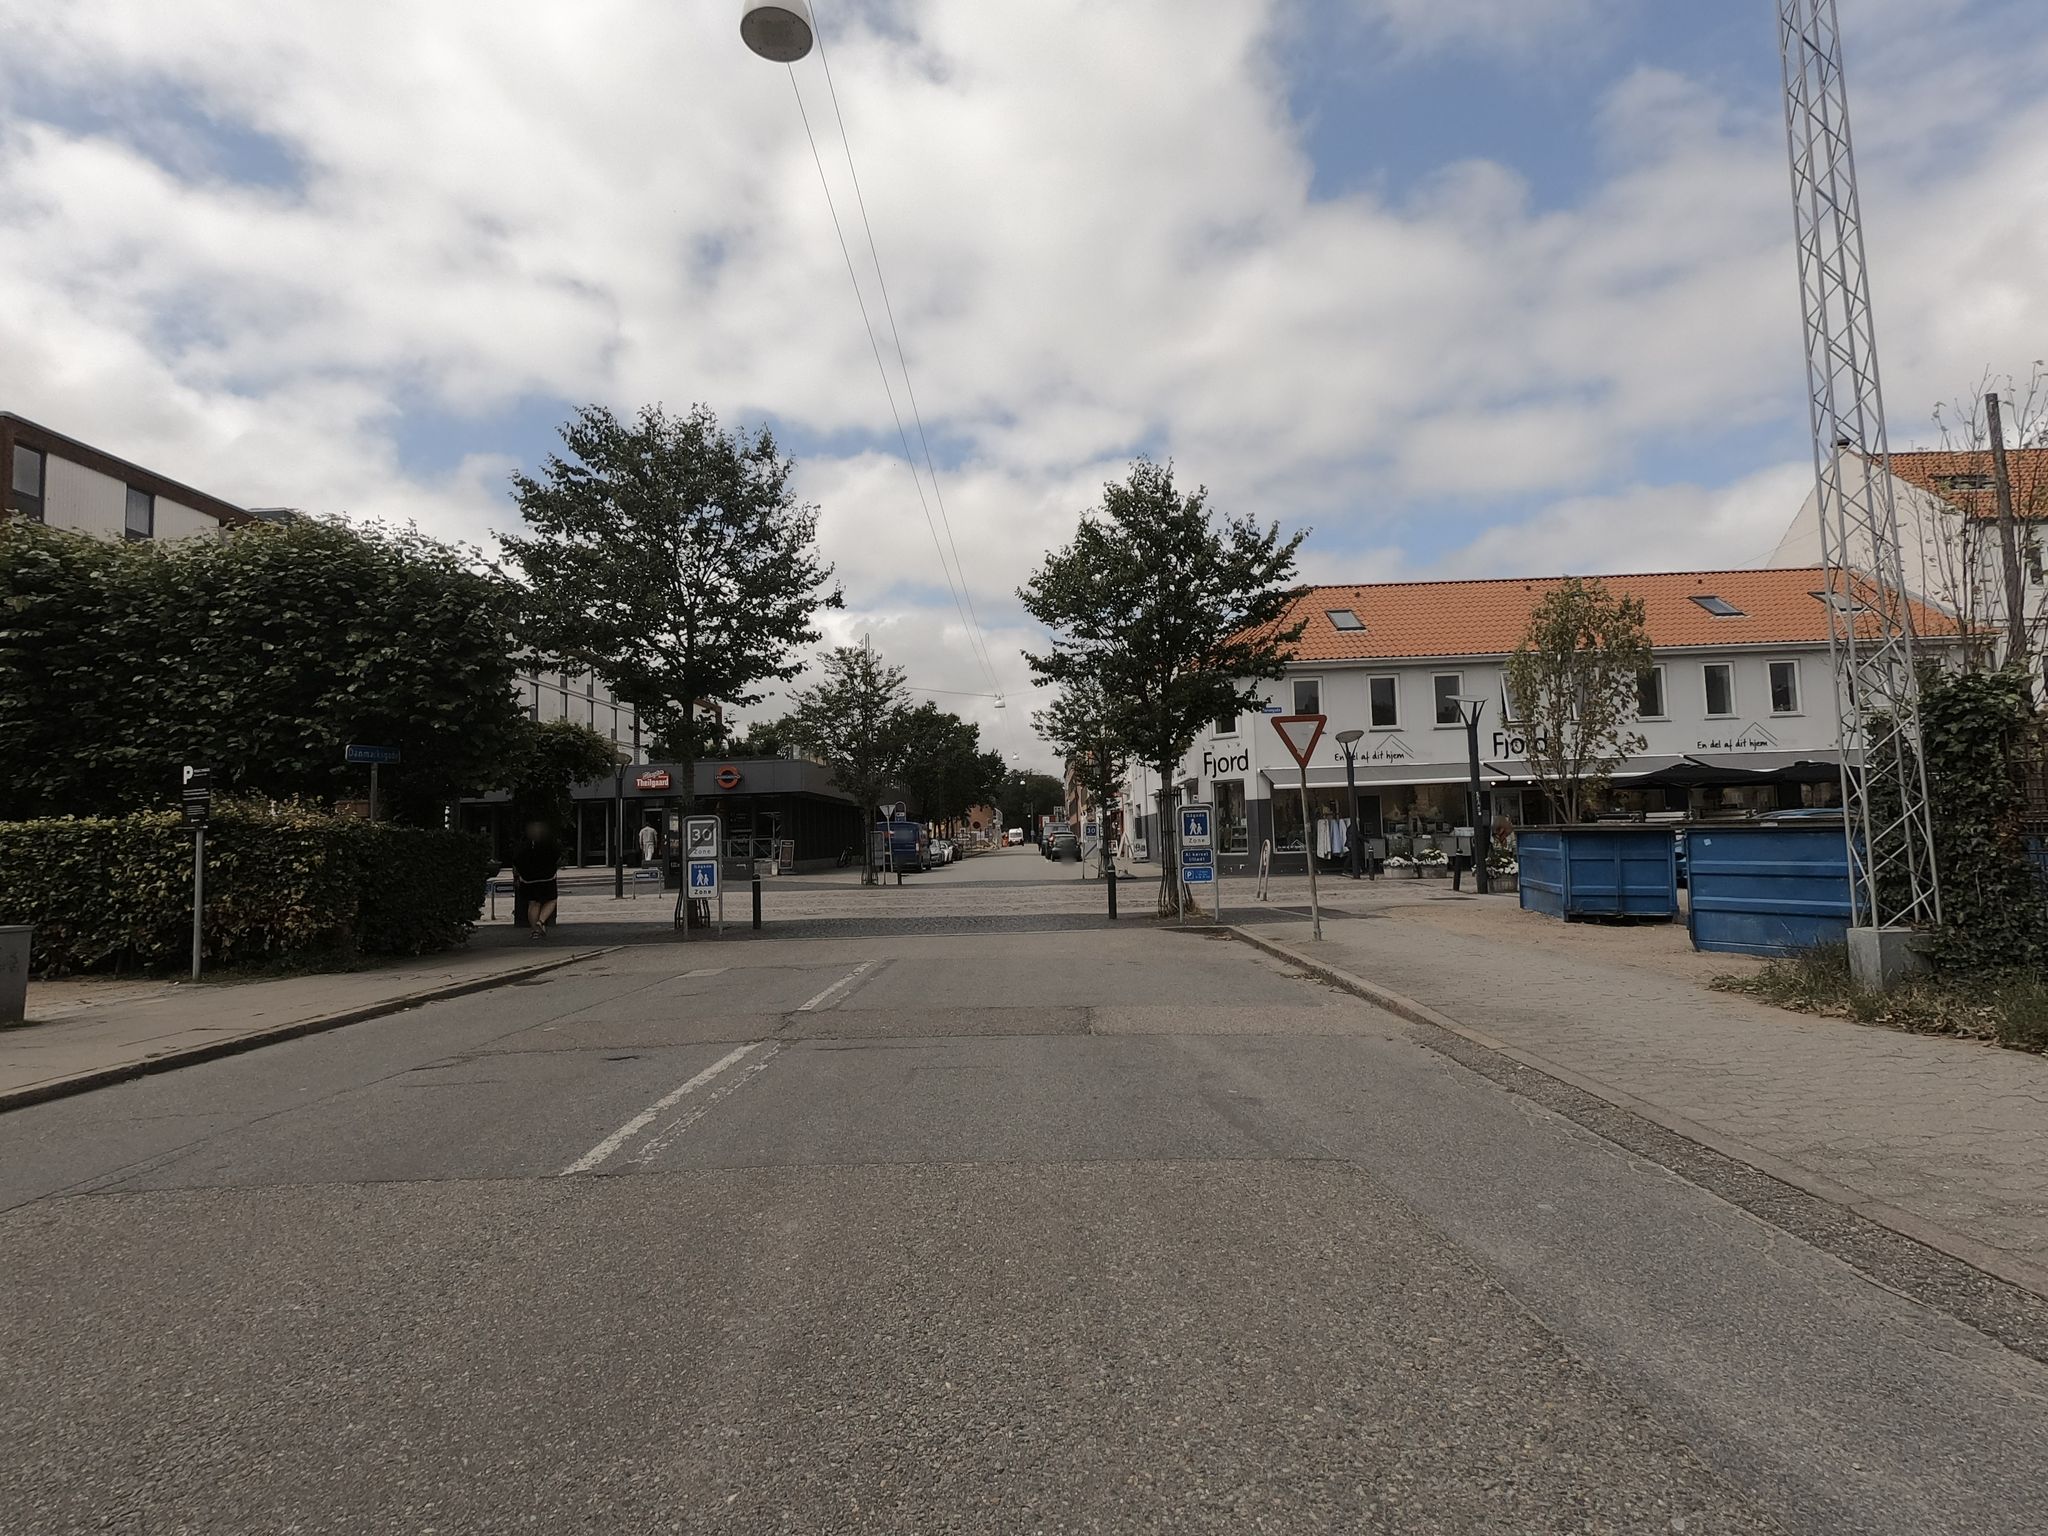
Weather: cloudy
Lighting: day
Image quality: good
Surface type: cycling surface
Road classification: pedestrian, residential
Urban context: dense urban cluster
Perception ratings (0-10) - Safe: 5.4, Lively: 7.86, Beautiful: 3.85, Boring: 6.53, Depressing: 8.27, Wealthy: 3.38